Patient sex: M
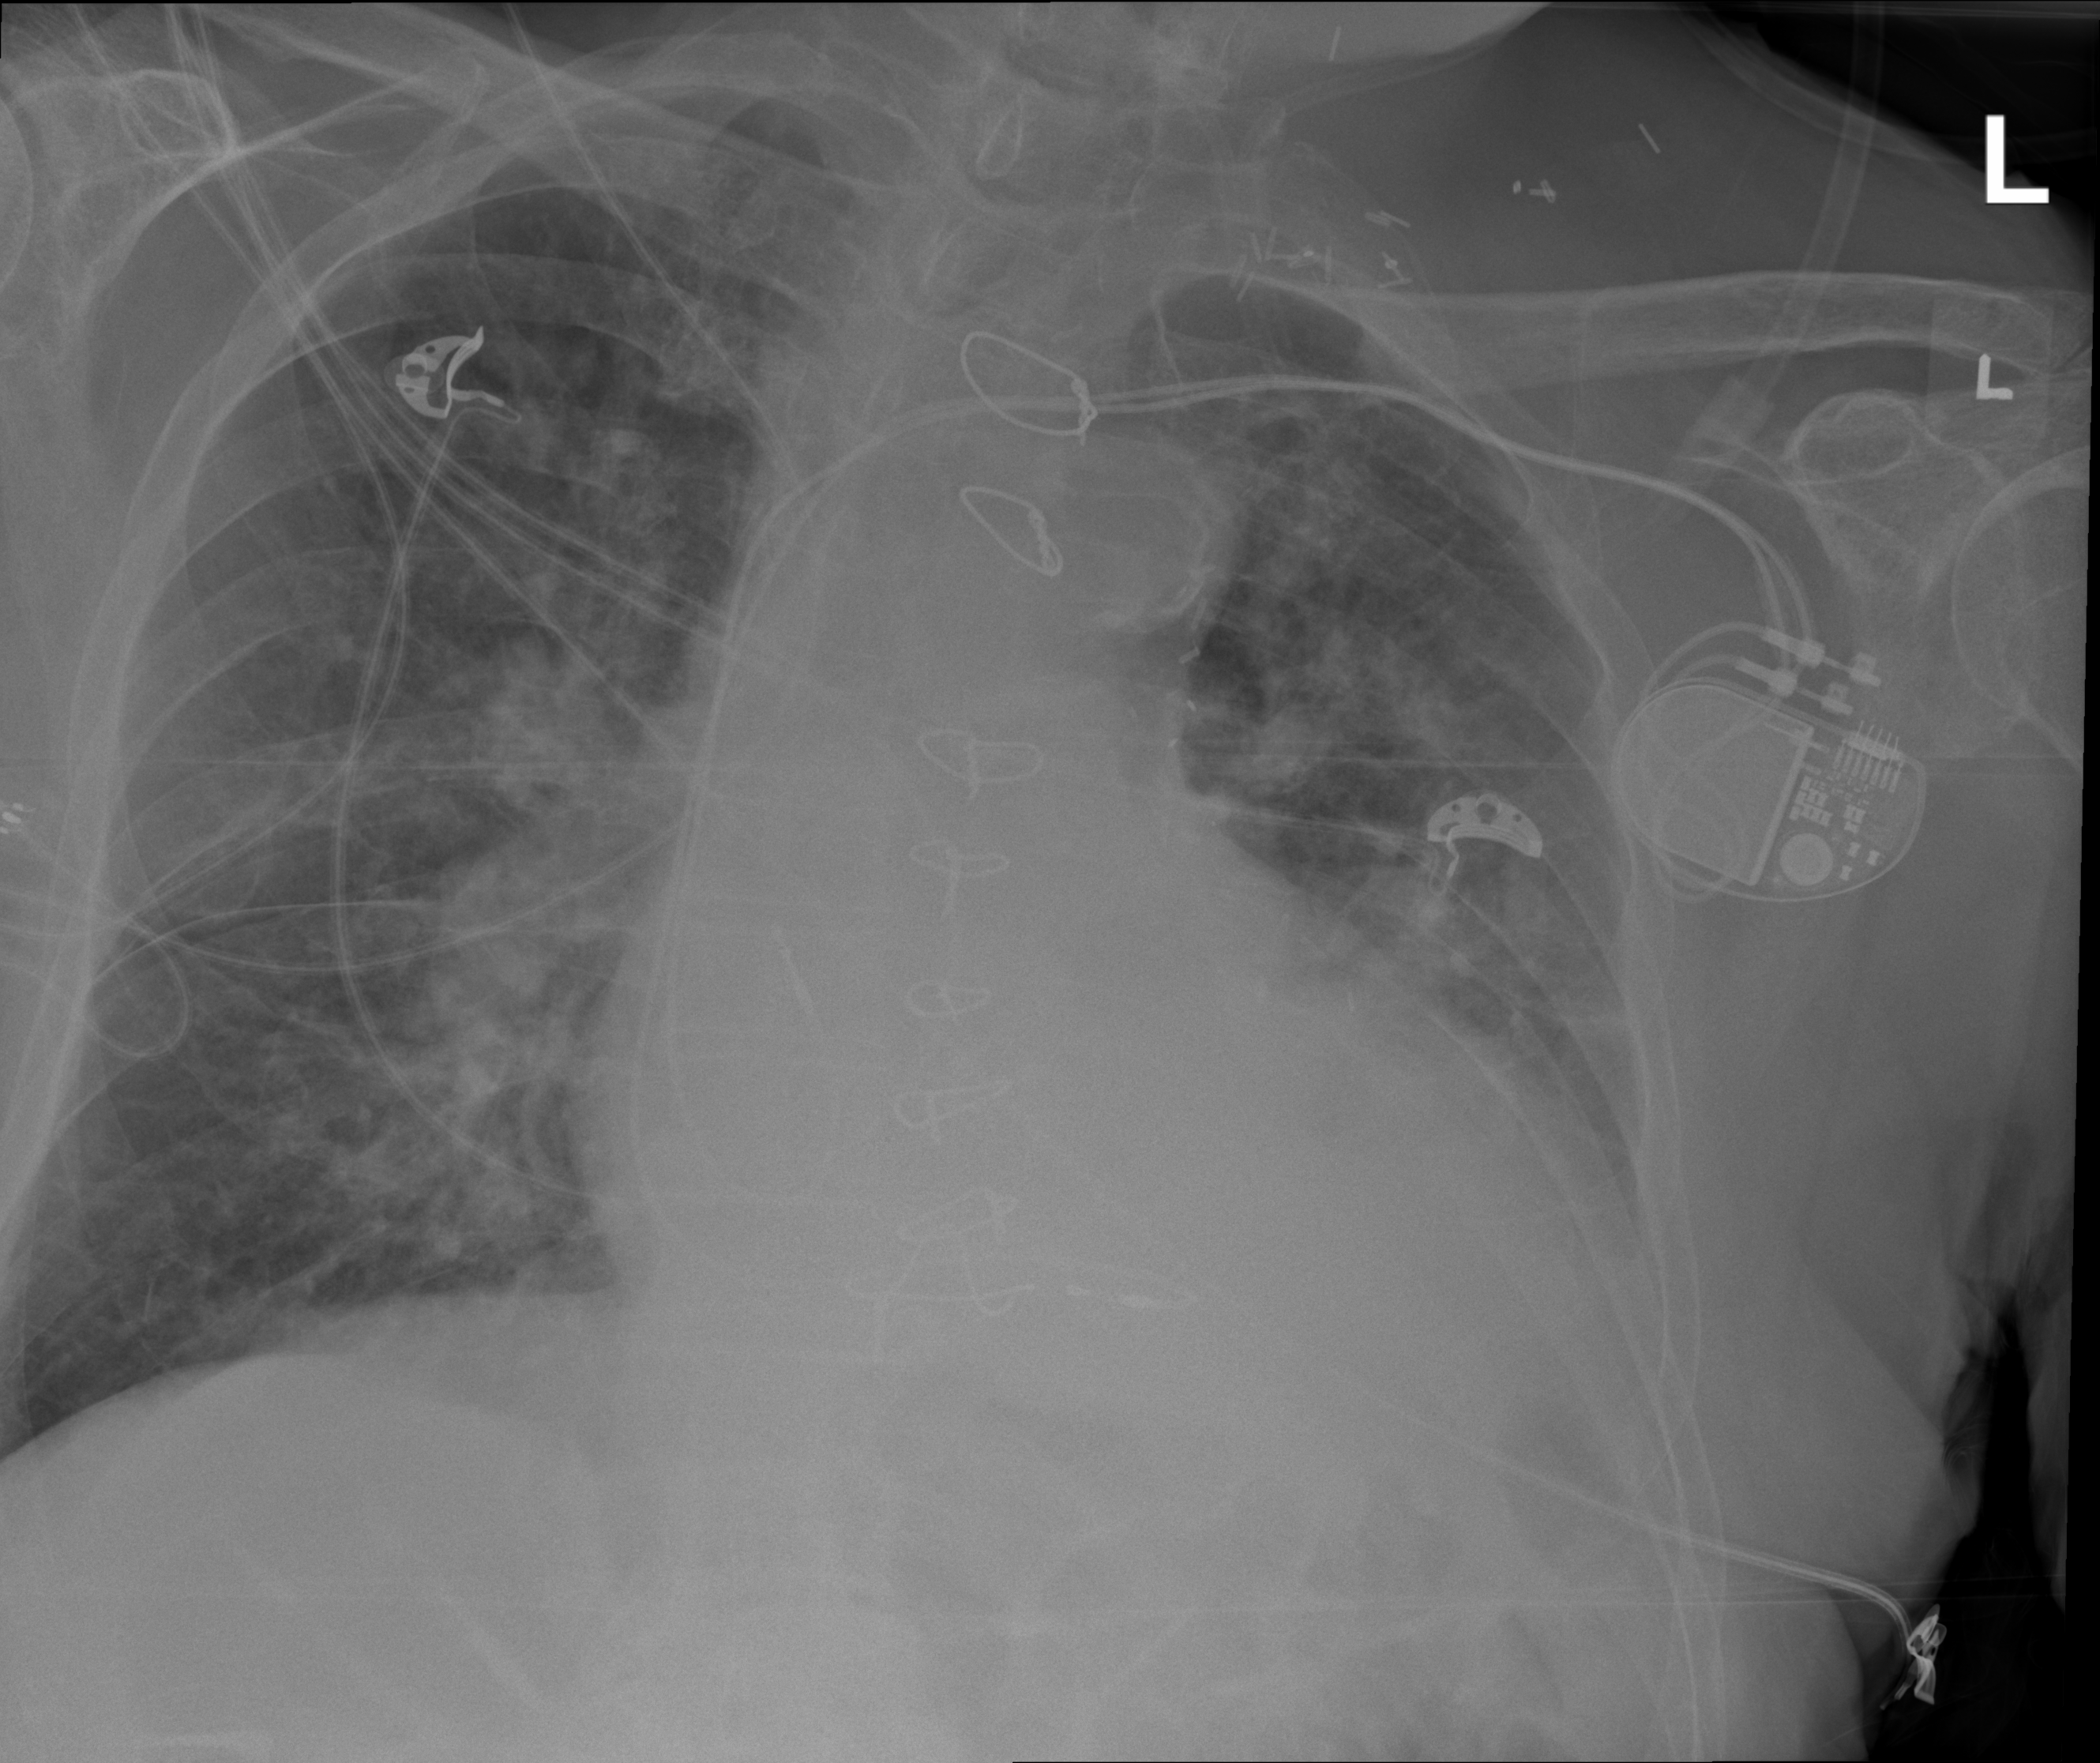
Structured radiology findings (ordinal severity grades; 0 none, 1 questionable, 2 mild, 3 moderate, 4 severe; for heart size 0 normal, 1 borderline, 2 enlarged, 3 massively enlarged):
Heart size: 2
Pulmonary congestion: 0
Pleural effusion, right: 0
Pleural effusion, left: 2
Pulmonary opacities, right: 2
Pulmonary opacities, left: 2
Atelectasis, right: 0
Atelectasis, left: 2